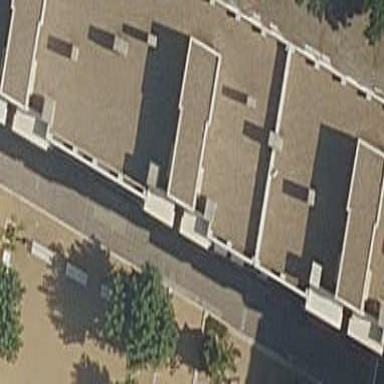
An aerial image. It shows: Image showing building with apartments.